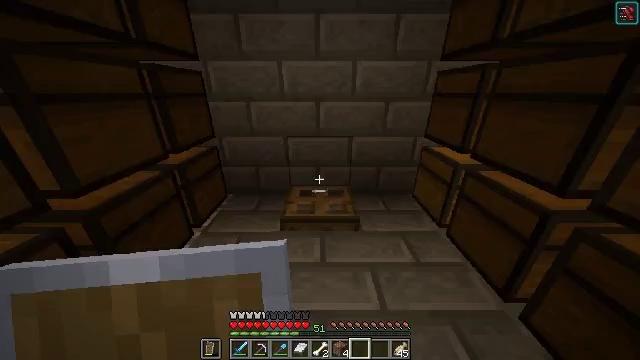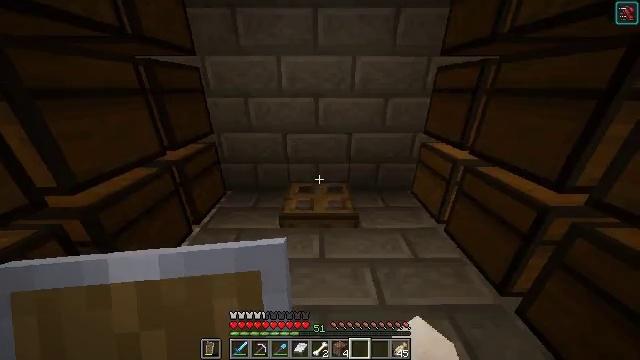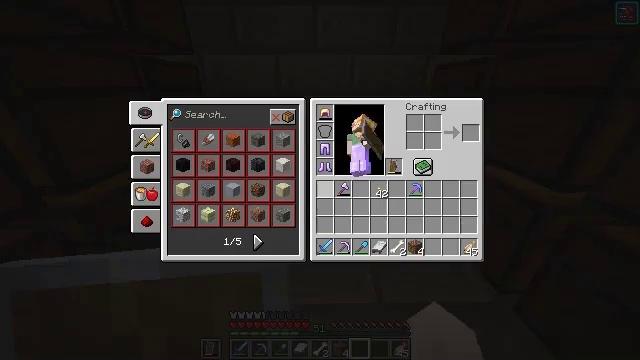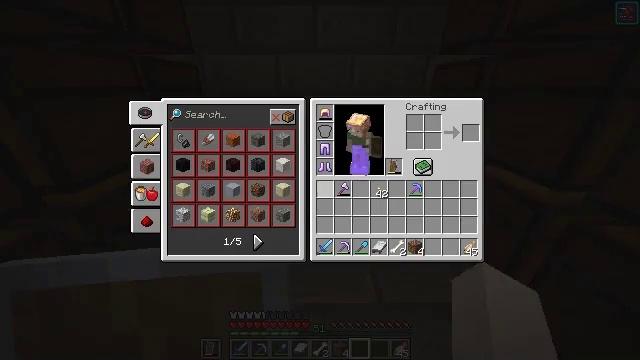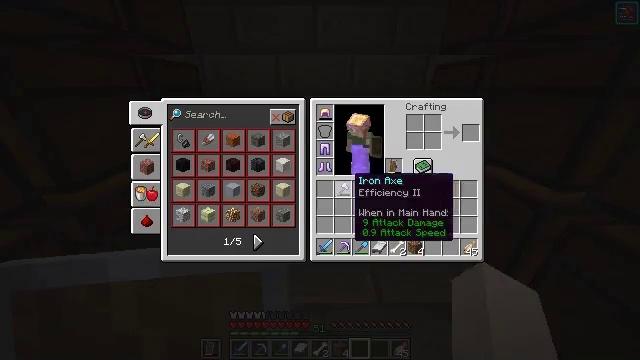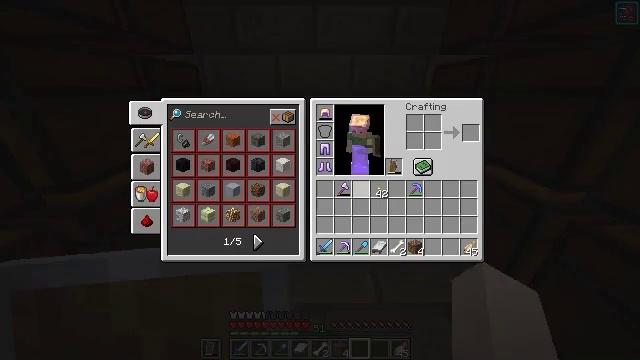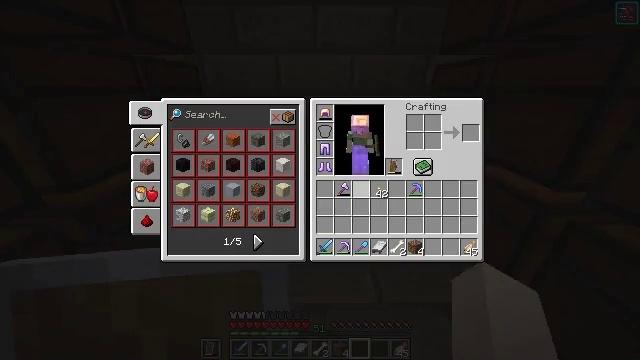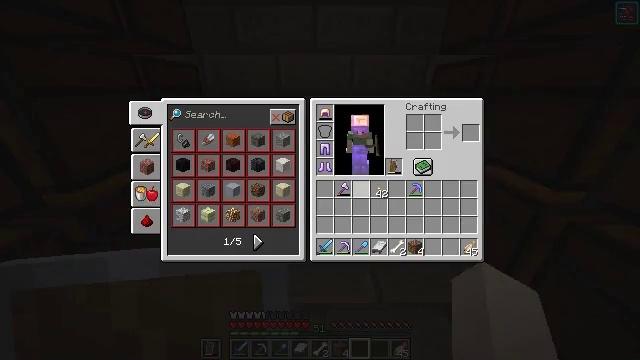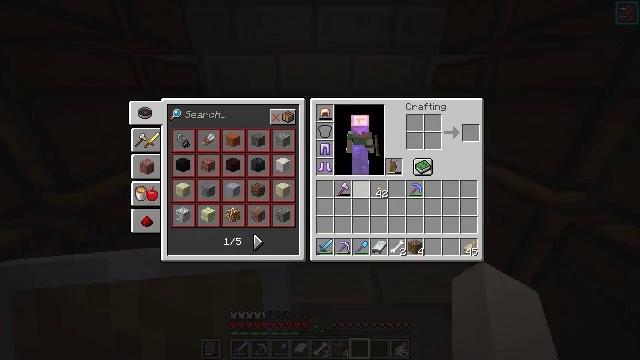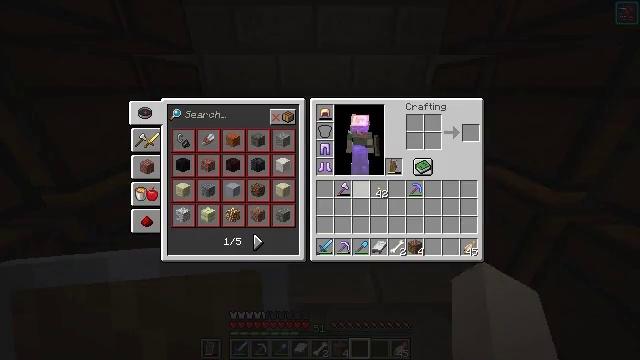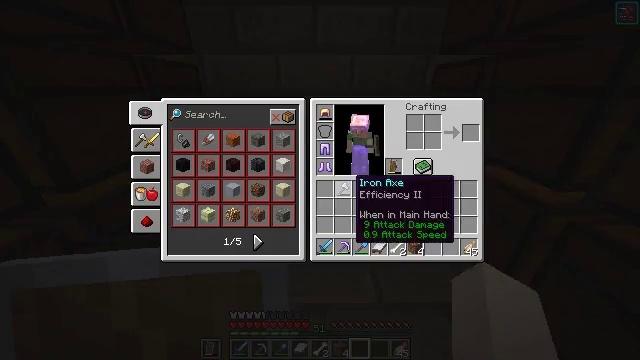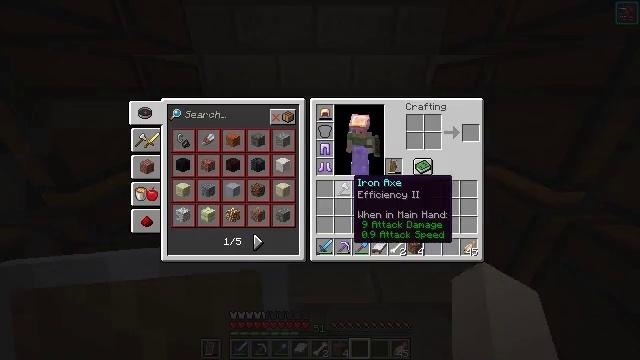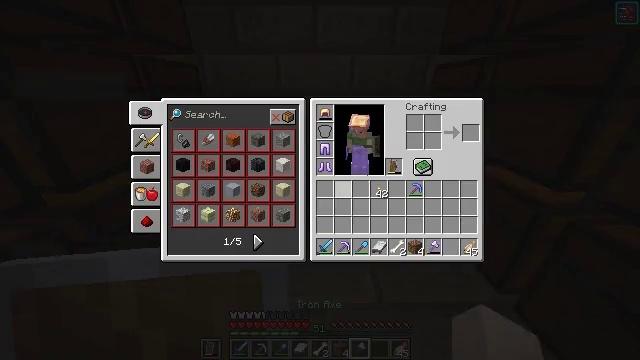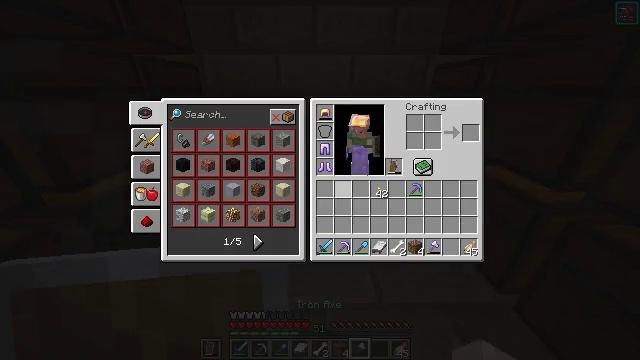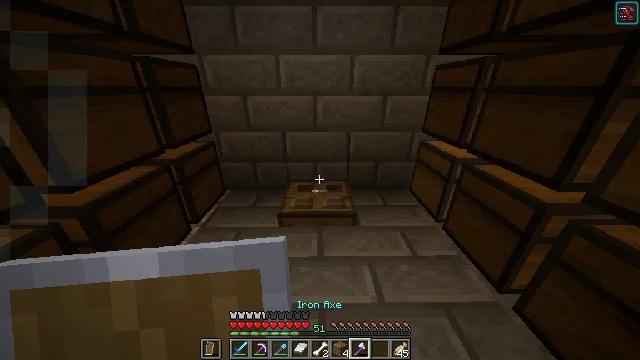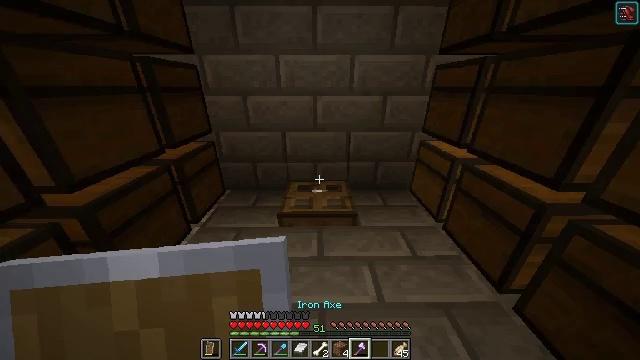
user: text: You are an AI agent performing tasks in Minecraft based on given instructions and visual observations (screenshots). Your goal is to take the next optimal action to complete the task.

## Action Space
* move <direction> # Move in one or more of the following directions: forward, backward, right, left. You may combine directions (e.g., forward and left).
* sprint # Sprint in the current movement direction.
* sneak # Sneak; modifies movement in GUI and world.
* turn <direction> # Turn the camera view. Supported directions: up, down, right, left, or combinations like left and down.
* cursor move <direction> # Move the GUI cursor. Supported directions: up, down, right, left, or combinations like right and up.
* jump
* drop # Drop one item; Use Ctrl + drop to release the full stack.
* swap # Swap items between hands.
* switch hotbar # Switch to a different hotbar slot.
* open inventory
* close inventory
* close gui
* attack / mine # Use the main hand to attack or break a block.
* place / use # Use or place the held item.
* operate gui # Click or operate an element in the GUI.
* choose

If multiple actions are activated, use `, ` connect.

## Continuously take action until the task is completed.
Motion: motion action
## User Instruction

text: Mine the oak trapdoor.
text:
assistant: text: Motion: no_op
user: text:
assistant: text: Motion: open inventory
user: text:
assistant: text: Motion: open inventory
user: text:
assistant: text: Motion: cursor move right and down
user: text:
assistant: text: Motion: cursor move right
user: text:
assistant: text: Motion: sneak
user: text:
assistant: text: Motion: sneak
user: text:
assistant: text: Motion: sneak
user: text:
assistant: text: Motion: sneak
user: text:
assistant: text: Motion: sneak
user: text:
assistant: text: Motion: sneak
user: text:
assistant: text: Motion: sneak, choose
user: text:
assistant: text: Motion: sneak, choose
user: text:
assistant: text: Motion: sneak, close inventory
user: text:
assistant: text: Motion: close inventory
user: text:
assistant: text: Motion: move forward, close inventory
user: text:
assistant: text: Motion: move forward, turn down
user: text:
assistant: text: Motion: move forward, turn left and down
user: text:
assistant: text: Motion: turn down
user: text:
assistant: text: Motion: turn down
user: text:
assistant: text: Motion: no_op
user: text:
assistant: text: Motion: attack / mine
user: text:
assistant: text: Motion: turn down, attack / mine
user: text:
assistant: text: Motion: turn down, attack / mine
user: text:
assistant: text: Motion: attack / mine
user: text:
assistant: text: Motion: attack / mine
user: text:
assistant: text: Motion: attack / mine
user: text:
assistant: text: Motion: attack / mine
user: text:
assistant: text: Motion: attack / mine
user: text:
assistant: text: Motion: attack / mine